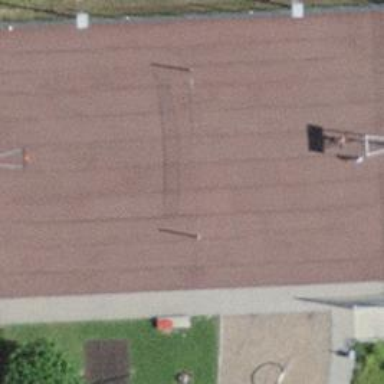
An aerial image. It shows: Basketball court in the leisure land pitch.